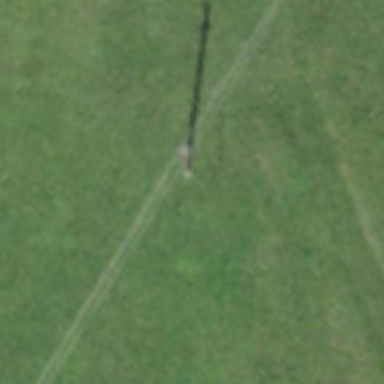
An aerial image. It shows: Minor power line.